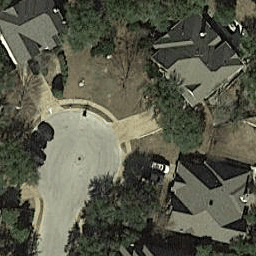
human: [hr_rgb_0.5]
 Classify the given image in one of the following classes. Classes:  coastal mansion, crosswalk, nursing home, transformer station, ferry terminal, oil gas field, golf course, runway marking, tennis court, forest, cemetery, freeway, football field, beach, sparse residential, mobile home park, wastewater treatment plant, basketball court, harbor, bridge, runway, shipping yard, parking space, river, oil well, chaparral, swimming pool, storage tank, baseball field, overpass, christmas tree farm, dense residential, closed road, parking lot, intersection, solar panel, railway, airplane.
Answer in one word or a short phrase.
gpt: closed road